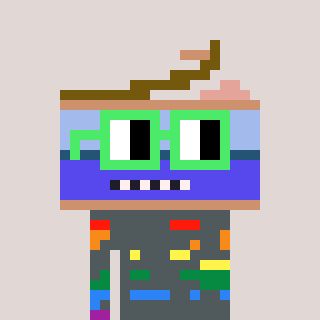
a pixel art character with square light green glasses, a canned ham-shaped head and a magenta-colored body on a warm background